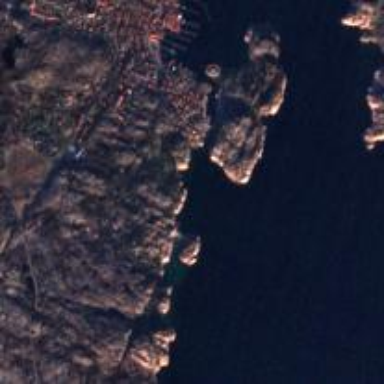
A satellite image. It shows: Picturesque coastline scene.